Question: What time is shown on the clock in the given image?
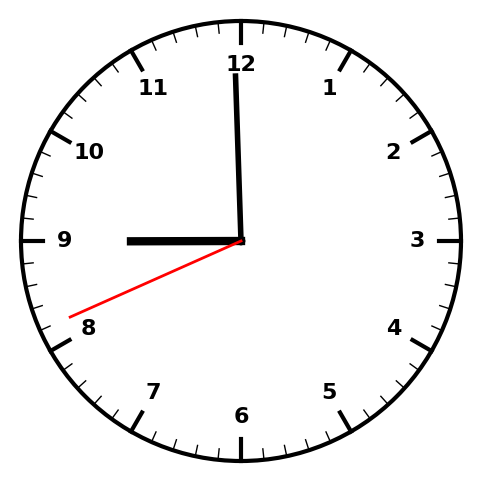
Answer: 08:59:41